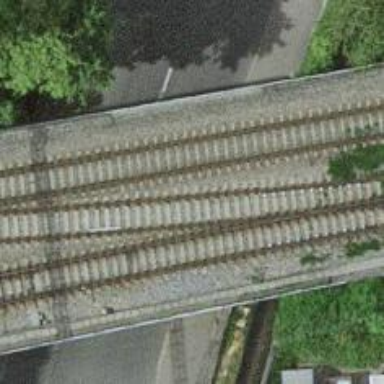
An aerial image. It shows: Railway bridge with electrified tracks and single contact line.